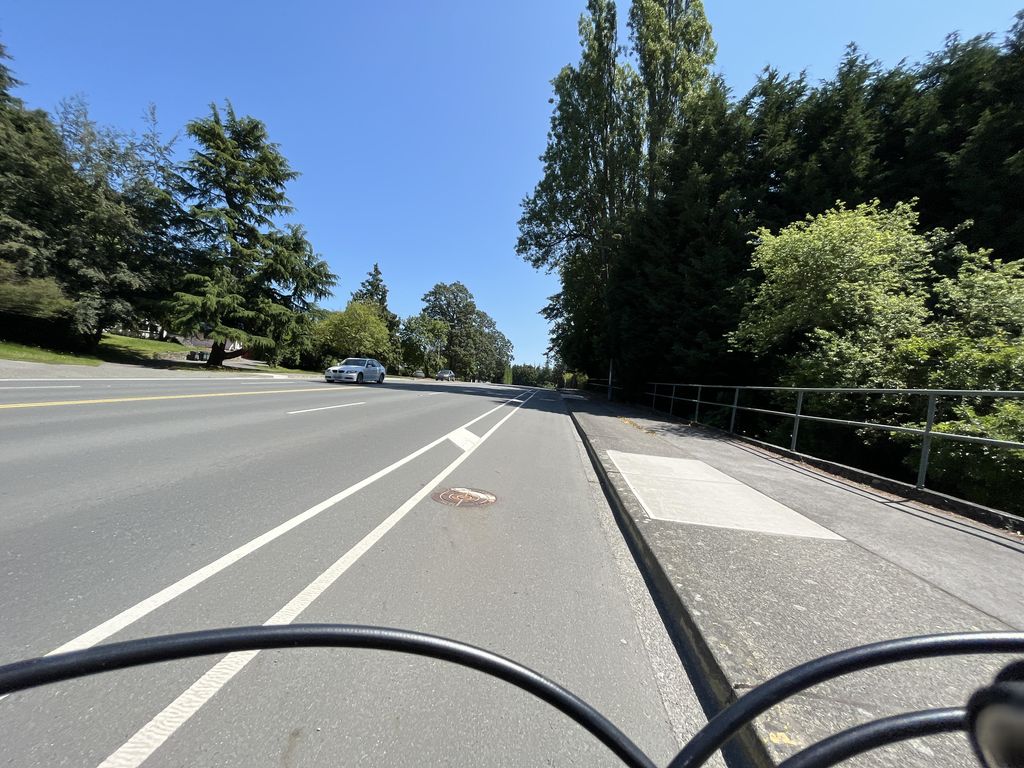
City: victoria